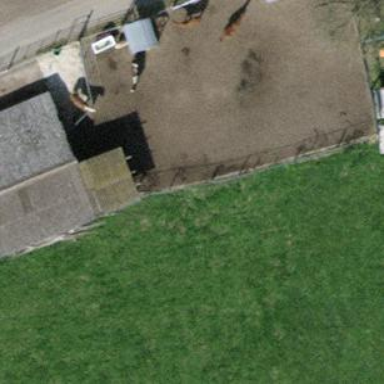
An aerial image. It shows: Shed building.